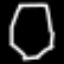
Label: octagon